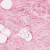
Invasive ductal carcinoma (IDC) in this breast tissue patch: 0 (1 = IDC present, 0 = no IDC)